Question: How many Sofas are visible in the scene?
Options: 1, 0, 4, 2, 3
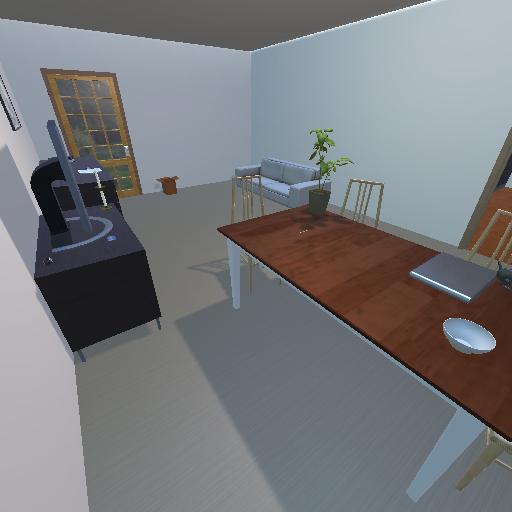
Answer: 1